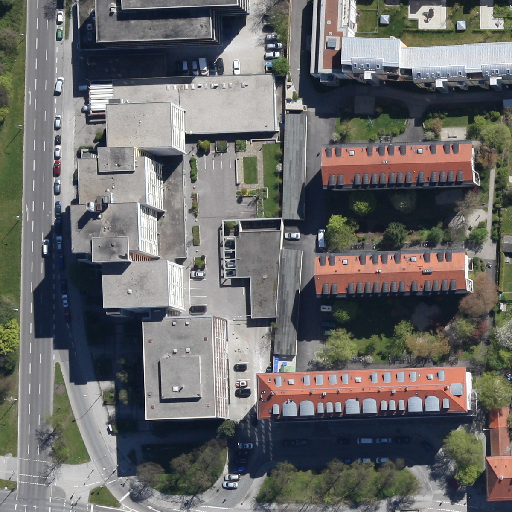
Referring expression: van in the parking area